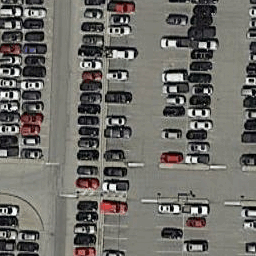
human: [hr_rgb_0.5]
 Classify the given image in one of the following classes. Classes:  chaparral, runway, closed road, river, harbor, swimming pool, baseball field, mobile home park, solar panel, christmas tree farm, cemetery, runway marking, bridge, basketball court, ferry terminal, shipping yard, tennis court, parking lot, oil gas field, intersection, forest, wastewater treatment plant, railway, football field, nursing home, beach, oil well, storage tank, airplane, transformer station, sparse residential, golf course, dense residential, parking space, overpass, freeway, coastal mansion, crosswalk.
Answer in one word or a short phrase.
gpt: parking lot